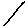
Label: line